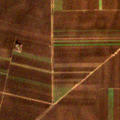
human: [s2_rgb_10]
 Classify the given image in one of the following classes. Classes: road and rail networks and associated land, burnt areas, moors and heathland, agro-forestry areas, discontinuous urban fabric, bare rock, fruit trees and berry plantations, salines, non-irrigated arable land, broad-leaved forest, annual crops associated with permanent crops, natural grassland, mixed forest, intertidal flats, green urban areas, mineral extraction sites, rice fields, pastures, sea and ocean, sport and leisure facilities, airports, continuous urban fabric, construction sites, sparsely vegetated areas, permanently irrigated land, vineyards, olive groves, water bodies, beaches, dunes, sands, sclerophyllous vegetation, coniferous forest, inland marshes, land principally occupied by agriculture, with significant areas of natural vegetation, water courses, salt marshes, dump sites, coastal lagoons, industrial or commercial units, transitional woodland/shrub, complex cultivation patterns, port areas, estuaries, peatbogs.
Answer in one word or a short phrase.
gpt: non-irrigated arable land